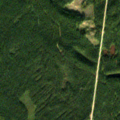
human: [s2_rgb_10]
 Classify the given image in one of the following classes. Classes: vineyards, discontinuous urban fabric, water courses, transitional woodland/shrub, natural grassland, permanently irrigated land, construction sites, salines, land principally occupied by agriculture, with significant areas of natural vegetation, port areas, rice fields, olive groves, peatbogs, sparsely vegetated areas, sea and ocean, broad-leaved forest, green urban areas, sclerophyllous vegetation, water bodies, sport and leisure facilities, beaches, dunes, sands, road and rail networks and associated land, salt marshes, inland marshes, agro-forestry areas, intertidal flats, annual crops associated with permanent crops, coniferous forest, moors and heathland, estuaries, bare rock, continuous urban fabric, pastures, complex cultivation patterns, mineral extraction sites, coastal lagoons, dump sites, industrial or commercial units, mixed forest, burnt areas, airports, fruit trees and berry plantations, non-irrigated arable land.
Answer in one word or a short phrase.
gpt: coniferous forest